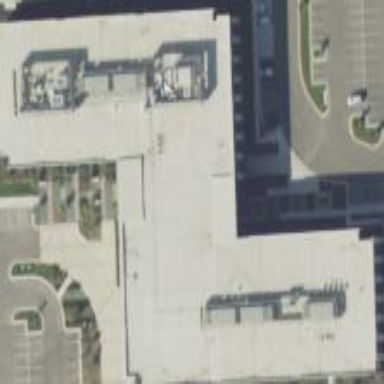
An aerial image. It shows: Commercial building.